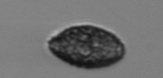
Label: Pseudochattonella_farcimen